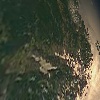
Label: land